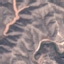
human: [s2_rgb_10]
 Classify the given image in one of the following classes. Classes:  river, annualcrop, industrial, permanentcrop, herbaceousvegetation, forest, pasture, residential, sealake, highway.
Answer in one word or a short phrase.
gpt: HerbaceousVegetation